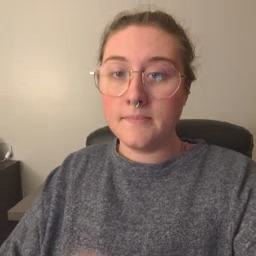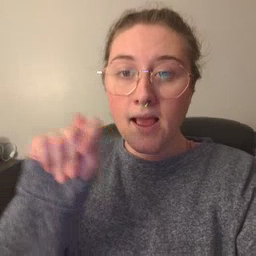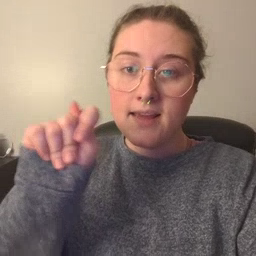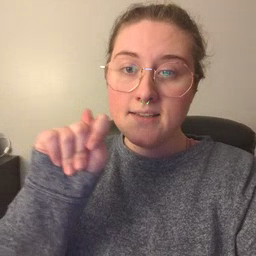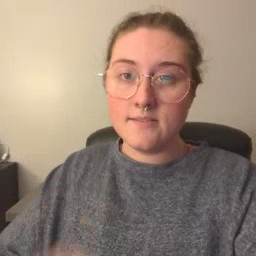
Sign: potty